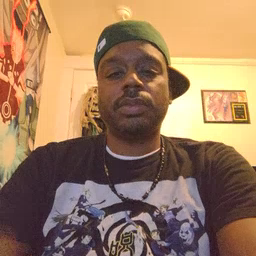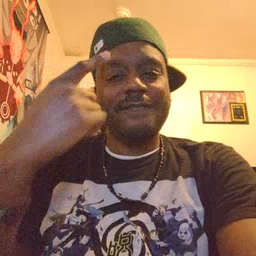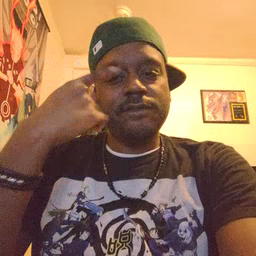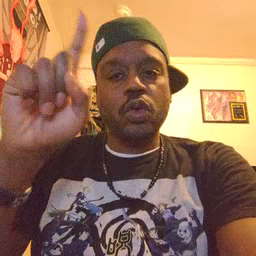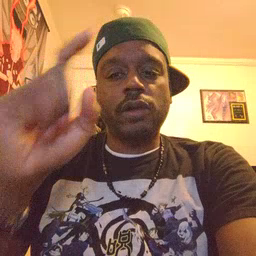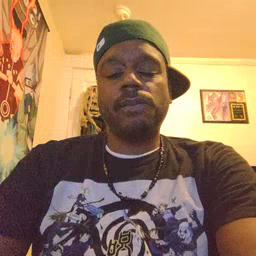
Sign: for